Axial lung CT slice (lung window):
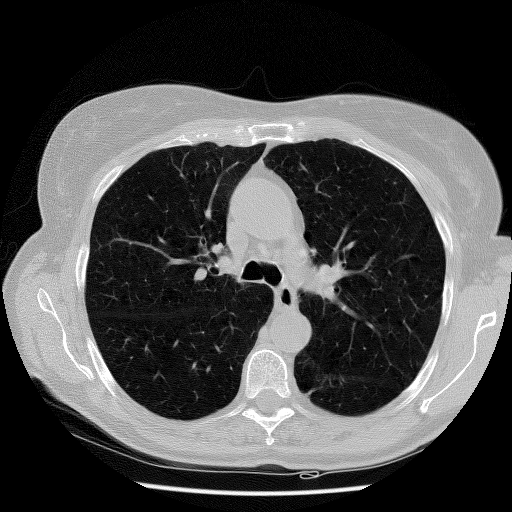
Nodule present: no